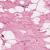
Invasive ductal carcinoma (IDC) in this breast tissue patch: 0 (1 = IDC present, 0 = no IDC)